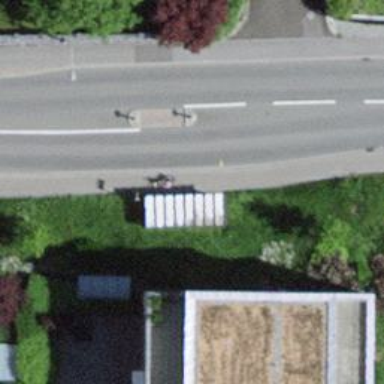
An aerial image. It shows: Bus stop with platform for public transport.